Field crop: tomato
Growth stage: 1
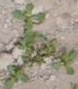
Species: portulaca